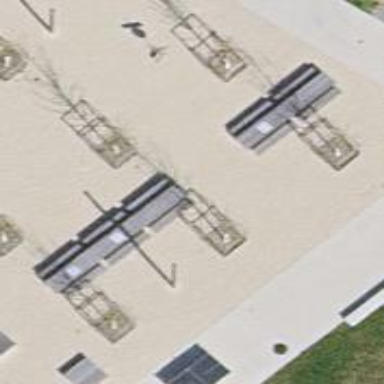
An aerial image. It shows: Picnic table located in leisure land area.